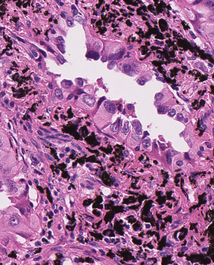
Tumor epithelial tissue: yes
Tumor-associated stroma tissue: yes
Normal tissue: no